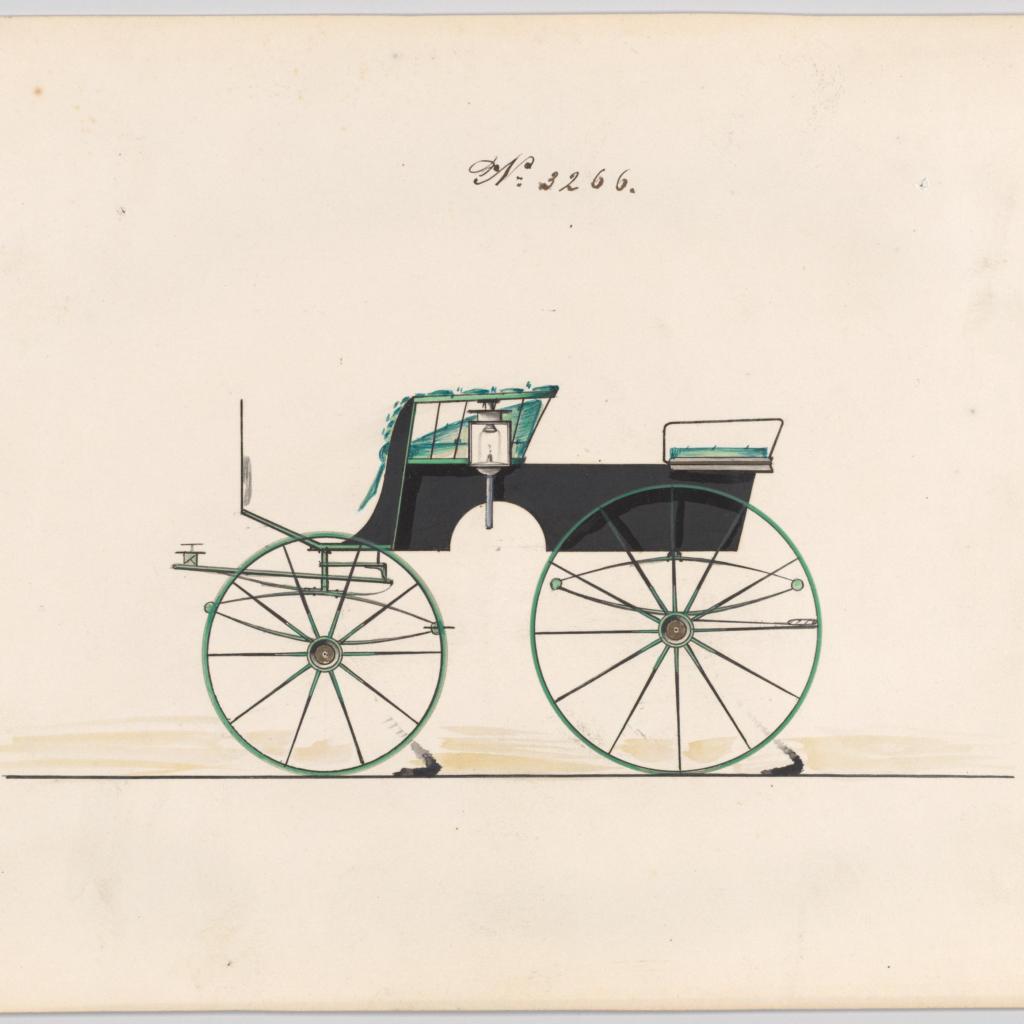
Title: Design for T-Cart, no. 3266
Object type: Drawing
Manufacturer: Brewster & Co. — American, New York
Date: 1876
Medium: Pen and blac k ink, watercolor and gouache with gum arabic
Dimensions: Sheet: 6 5/16 × 9 1/8 in. (16 × 23.2 cm)
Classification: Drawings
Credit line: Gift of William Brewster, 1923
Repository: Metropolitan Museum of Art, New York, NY